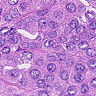
Metastatic tissue present: yes